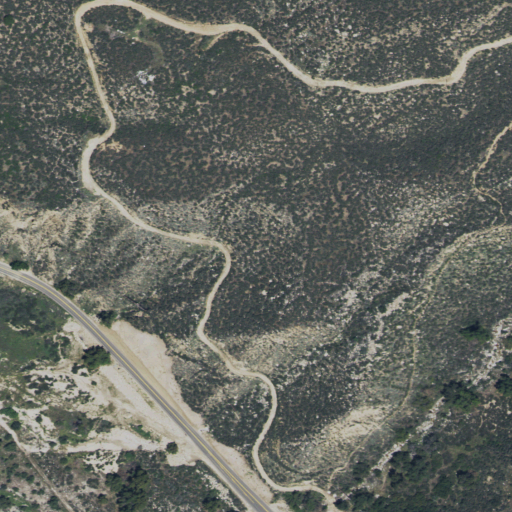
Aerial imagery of cliff(s) in California named Oak Cliff containing shrub, open development, low intensity development, and grassland